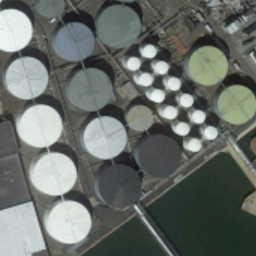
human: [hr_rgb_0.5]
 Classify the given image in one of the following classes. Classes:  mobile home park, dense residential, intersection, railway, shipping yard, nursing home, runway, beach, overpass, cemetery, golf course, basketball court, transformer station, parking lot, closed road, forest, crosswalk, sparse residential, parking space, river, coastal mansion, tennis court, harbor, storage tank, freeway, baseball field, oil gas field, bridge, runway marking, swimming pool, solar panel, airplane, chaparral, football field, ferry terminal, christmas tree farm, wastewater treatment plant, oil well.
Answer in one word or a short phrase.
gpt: storage tank